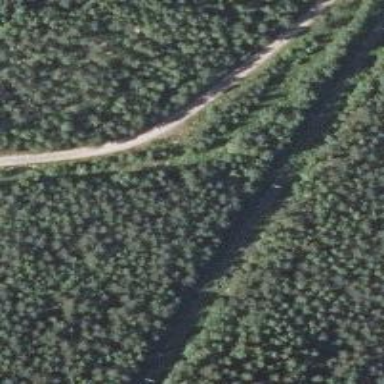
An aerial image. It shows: Nordic path road.